Interaction volume radius: 10 \u00c5
Interaction volume height: 25 \u00c5
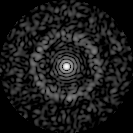
Disorder parameter: 0.8448